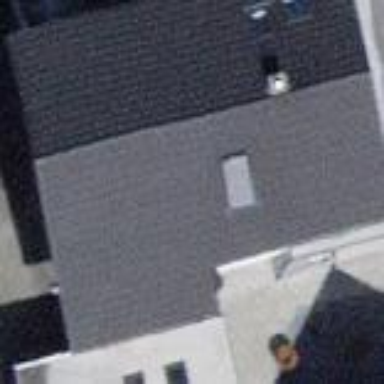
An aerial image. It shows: House with tile roof.